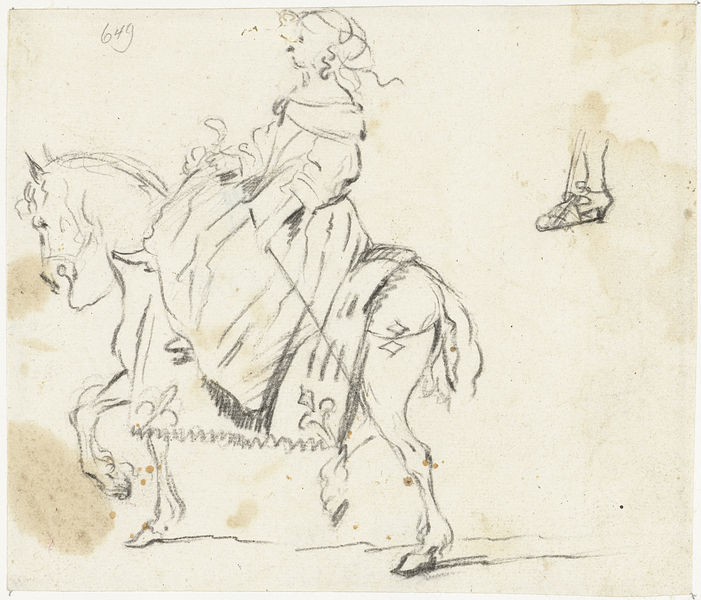
Titel: Vrouw te paard, van opzij gezien, met schetsje van een onderbeen en voet
Künstler: Gesina ter Borch
Standort: Amsterdam
Institution: Rijksmuseum
Schlagwörter: zeichnung, pferd, reiter, hat, sword, white, black, dress, hair, lady, woman, blanket, horses, man, noble, königin, drawing, paper, bodice, decoration, illustration, sketch, tail, royal, draft, art, detail, ears, foot, shoe, shoes, study, pencil, legs, horse, reins, riding, hoof, flow, hooves, fleur de lis, hors, whip, trail, halter, bridle, mane, leg, ride, rider, saddle, wealth, scetch, proper, prance, set, off white, side saddle, horse rider, english style, 649, foot on the horse, horseriding, penxw, croch, trotting, creame